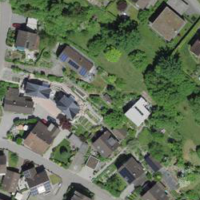
EUNIS habitat code: 55
Species observed at this site:
Cornus sanguinea